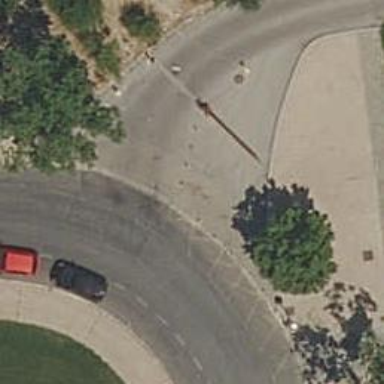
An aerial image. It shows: Marked crossing on asphalt footway.